Field crop: maize
Growth stage: 2
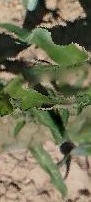
Species: maize